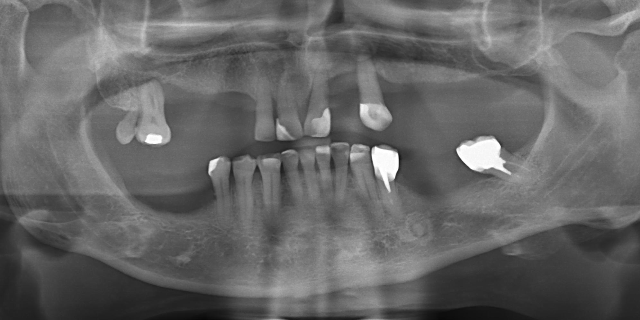
adult